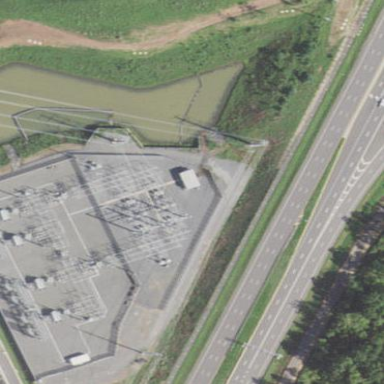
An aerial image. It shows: Distribution level power substation enclosed by fence.